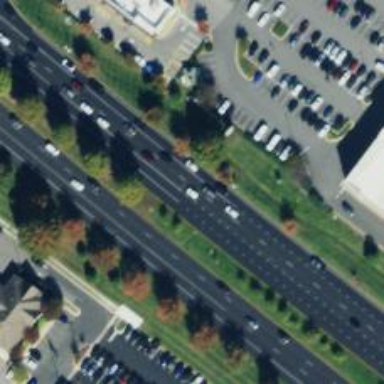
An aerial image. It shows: This image shows trunk highway that functions as expressway.